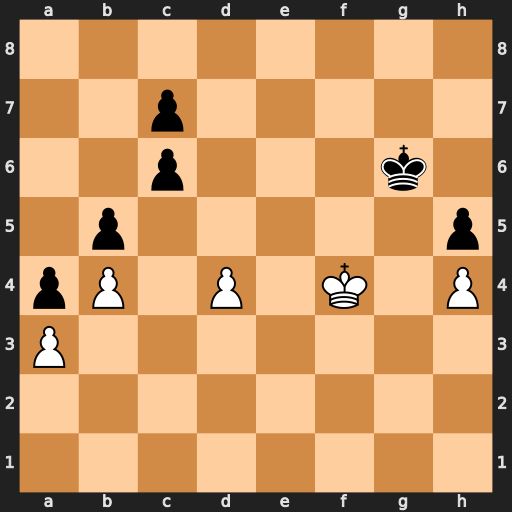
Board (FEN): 8/2p5/2p3k1/1p5p/pP1P1K1P/P7/8/8
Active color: w
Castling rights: -
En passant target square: -
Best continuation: Ke5 Kf7 Kf5